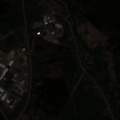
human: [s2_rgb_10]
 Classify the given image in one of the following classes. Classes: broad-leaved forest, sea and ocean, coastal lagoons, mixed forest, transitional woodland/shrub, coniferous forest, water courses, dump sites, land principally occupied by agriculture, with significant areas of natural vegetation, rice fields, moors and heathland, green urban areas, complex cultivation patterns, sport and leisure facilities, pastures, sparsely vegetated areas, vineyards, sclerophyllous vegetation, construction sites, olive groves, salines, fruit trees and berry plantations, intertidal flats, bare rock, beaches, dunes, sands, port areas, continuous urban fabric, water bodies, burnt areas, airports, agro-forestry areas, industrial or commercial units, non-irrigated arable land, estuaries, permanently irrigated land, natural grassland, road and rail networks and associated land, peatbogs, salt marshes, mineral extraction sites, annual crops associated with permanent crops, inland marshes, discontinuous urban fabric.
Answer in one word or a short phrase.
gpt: discontinuous urban fabric, industrial or commercial units, pastures, land principally occupied by agriculture, with significant areas of natural vegetation, coniferous forest